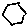
Label: hexagon